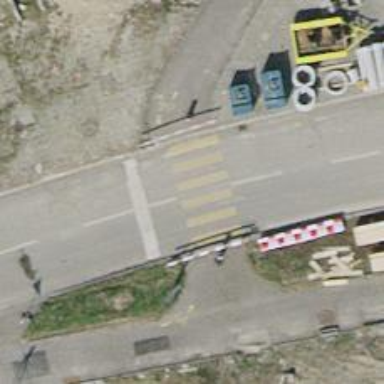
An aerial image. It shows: Paved footway with crossing.